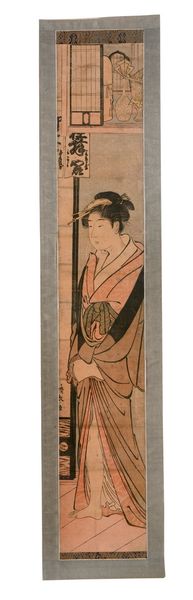
Künstler: Torii Kiyonaga
Standort: Hamburg
Institution: Museum für Kunst und Gewerbe Hamburg
Schlagwörter: frau, frisur, schwarz, tür, zimmer, dame, falten, gewand, haare, holzschnitt, japan, schrift, japanisch, schriftzeichen, asien, druckgraphik, druckgrafik, brauntöne, hochkant, zeit, farbholzschnitt, asia, kurtisane, edo, obi, reproduktionen, druckerzeugnisse, hetäre, oiran, blindprägedruck, blinddruck, hashira-e, orangetöne, hochkantformat